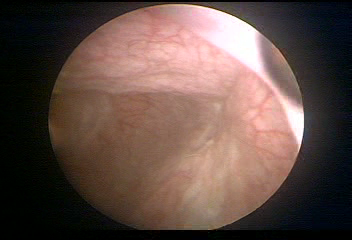
Modality: WLC
Class: Normal mucosa
Bladder cancer association: No